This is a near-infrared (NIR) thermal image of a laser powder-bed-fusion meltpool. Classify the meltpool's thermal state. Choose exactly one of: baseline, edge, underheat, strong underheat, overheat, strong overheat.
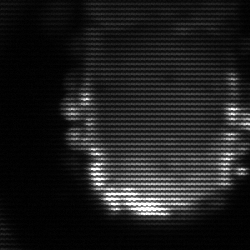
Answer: baseline